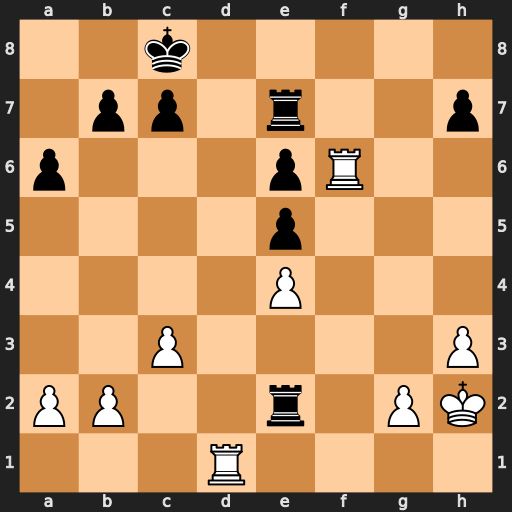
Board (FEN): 2k5/1pp1r2p/p3pR2/4p3/4P3/2P4P/PP2r1PK/3R4
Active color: w
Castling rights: -
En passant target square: -
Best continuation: Rf8+ Re8 Rxe8#